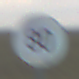
Verkehrszeichen: Geschwindigkeit80
Umgebung: Outdoor, RoadRail
Tageszeit: SunriseSunset
Wetter: PartlyCloudy
Licht: Natural
Jahreszeit: NotSpecified
Kontrast: LowContrast